Question: I'm following the guide on <URL>
I added the 'BaseGameUtils' and 'google-play-services-lib'

'''
package com.surreall.matchit;
import com.google.android.gms.games.Games;
import com.google.example.games.basegameutils.BaseGameActivity;
import android.content.Intent;
import android.content.pm.ActivityInfo;
import android.os.Bundle;
import android.view.View;
import android.view.View.OnClickListener;
import android.widget.Button;
public class Start extends BaseGameActivity{
protected static final String REQUEST_LEADERBOARD = null;
Button leader;
OnClickListener leaderListener;
String LEADERBOARD_ID = "CgkxxxxxxxQBQ";
@Override
public void onCreate(Bundle savedInstanceState) {
setRequestedOrientation(ActivityInfo.SCREEN_ORIENTATION_PORTRAIT);
super.onCreate(savedInstanceState);
setContentView(R.layout.startpage);
leader = (Button)findViewById(R.id.leaderboard);
leaderListener = new OnClickListener(){
@Override
public void onClick(View v) {
startActivityForResult(Games.Leaderboards.getLeaderboardIntent(getApiClient(), LEADERBOARD_ID), REQUEST_LEADERBOARD);
}
};
leader.setOnClickListener(leaderListener);
}
protected void startActivityForResult(Intent leaderboardIntent,
String requestLeaderboard) {
// TODO Auto-generated method stub
}
@Override
public void onSignInFailed() {
// TODO Auto-generated method stub
}
@Override
public void onSignInSucceeded() {
// TODO Auto-generated method stub
}
}
'''
manifest file:
'''
<?xml version="1.0" encoding="utf-8"?>
<manifest xmlns:android="http://schemas.android.com/apk/res/android"
package="com.surreall.matchit"
android:versionCode="1"
android:versionName="1"
android:installLocation="auto"
android:resizeable="true">
<uses-sdk
android:minSdkVersion="9"
android:targetSdkVersion="19"/>
<application
android:icon="@drawable/icon"
android:label="@string/app_name"
android:theme="@android:style/Theme.NoTitleBar"
android:name="com.surreall.matchit.MyApplication">
<meta-data
android:name="com.google.android.gms.games.APP_ID"
android:value="@string/app_id" />
<meta-data
android:name="com.google.android.gms.version"
android:value="@integer/google_play_services_version"/>
<activity android:name=".Start" android:label="Start">
<intent-filter>
<action android:name="android.intent.action.MAIN" />
<category android:name="android.intent.category.LAUNCHER" />
</intent-filter>
</activity>
</application>
'''
as soon as i try to make the call:
'startActivityForResult(Games.Leaderboards.getLeaderboardIntent(getApiClient(), LEADERBOARD_ID), REQUEST_LEADERBOARD);'
i get a force close:
'''
07-22 20:23:28.895: I/Process(21399): Sending signal. PID: 21399 SIG: 9
07-22 20:36:47.200: I/dalvikvm(21801): Could not find method android.support.v4.app.FragmentManager.getFragments, referenced from method com.google.android.gms.common.api.GoogleApiClient$Builder.eE
07-22 20:36:47.200: W/dalvikvm(21801): VFY: unable to resolve virtual method 1036: Landroid/support/v4/app/FragmentManager;.getFragments ()Ljava/util/List;
07-22 20:36:47.200: D/dalvikvm(21801): VFY: replacing opcode 0x6e at 0x0006
07-22 20:36:47.200: D/dalvikvm(21801): VFY: dead code 0x0009-0047 in Lcom/google/android/gms/common/api/GoogleApiClient$Builder;.eE ()Lcom/google/android/gms/common/api/d;
07-22 20:36:47.247: I/dalvikvm(21801): Failed resolving Lcom/google/android/gms/games/internal/PopupManager$PopupManagerHCMR1; interface 499 'Landroid/view/View$OnAttachStateChangeListener;'
07-22 20:36:47.247: W/dalvikvm(21801): Link of class 'Lcom/google/android/gms/games/internal/PopupManager$PopupManagerHCMR1;' failed
07-22 20:36:47.254: E/dalvikvm(21801): Could not find class 'com.google.android.gms.games.internal.PopupManager$PopupManagerHCMR1', referenced from method com.google.android.gms.games.internal.PopupManager.a
07-22 20:36:47.254: W/dalvikvm(21801): VFY: unable to resolve new-instance 1505 (Lcom/google/android/gms/games/internal/PopupManager$PopupManagerHCMR1;) in Lcom/google/android/gms/games/internal/PopupManager;
07-22 20:36:47.254: D/dalvikvm(21801): VFY: replacing opcode 0x22 at 0x0006
07-22 20:36:47.254: D/dalvikvm(21801): VFY: dead code 0x0008-000a in Lcom/google/android/gms/games/internal/PopupManager;.a (Lcom/google/android/gms/games/internal/GamesClientImpl;I)Lcom/google/android/gms/games/internal/PopupManager;
07-22 20:36:47.332: D/dalvikvm(21801): GC_EXTERNAL_ALLOC freed 111K, 43% free 3110K/5379K, external 2357K/2773K, paused 64ms
07-22 20:36:47.911: I/dalvikvm(21801): Could not find method android.app.AlertDialog$Builder.<init>, referenced from method com.google.android.gms.common.GooglePlayServicesUtil.a
07-22 20:36:47.911: W/dalvikvm(21801): VFY: unable to resolve direct method 64: Landroid/app/AlertDialog$Builder;.<init> (Landroid/content/Context;I)V
07-22 20:36:47.911: D/dalvikvm(21801): VFY: replacing opcode 0x70 at 0x002c
07-22 20:36:47.911: I/dalvikvm(21801): Could not find method android.app.Activity.getFragmentManager, referenced from method com.google.android.gms.common.GooglePlayServicesUtil.b
07-22 20:36:47.911: W/dalvikvm(21801): VFY: unable to resolve virtual method 20: Landroid/app/Activity;.getFragmentManager ()Landroid/app/FragmentManager;
07-22 20:36:47.911: D/dalvikvm(21801): VFY: replacing opcode 0x6e at 0x0023
07-22 20:36:47.911: D/dalvikvm(21801): VFY: dead code 0x0026-0030 in Lcom/google/android/gms/common/GooglePlayServicesUtil;.b (ILandroid/app/Activity;Landroid/support/v4/app/Fragment;ILandroid/content/DialogInterface$OnCancelListener;)Z
07-22 20:36:47.911: D/dalvikvm(21801): DexOpt: couldn't find field Landroid/content/res/Configuration;.smallestScreenWidthDp
07-22 20:36:47.911: W/dalvikvm(21801): VFY: unable to resolve instance field 39
07-22 20:36:47.911: D/dalvikvm(21801): VFY: replacing opcode 0x52 at 0x0012
07-22 20:36:47.911: D/dalvikvm(21801): VFY: dead code 0x0014-0018 in Lcom/google/android/gms/common/GooglePlayServicesUtil;.b (Landroid/content/res/Resources;)Z
07-22 20:36:53.418: D/AndroidRuntime(21801): Shutting down VM
07-22 20:36:53.418: W/dalvikvm(21801): threadid=1: thread exiting with uncaught exception (group=0x40018560)
07-22 20:36:53.426: E/AndroidRuntime(21801): FATAL EXCEPTION: main
07-22 20:36:53.426: E/AndroidRuntime(21801): java.lang.IllegalStateException: GoogleApiClient must be connected.
07-22 20:36:53.426: E/AndroidRuntime(21801): at com.google.android.gms.internal.hn.a(Unknown Source)
07-22 20:36:53.426: E/AndroidRuntime(21801): at com.google.android.gms.games.Games.c(Unknown Source)
07-22 20:36:53.426: E/AndroidRuntime(21801): at com.google.android.gms.games.internal.api.LeaderboardsImpl.getLeaderboardIntent(Unknown Source)
'''
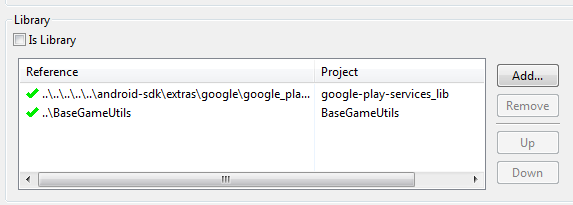
Answer: My solution was found here: <URL>
My problem was that I've created the linked apps from the Google Developer Console instead of the Android Developper Console...